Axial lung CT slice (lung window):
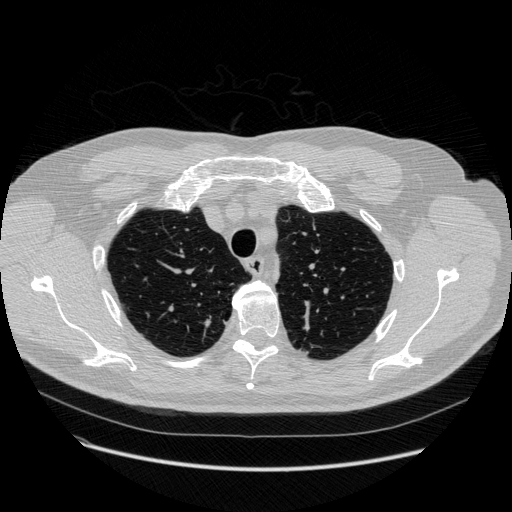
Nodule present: no